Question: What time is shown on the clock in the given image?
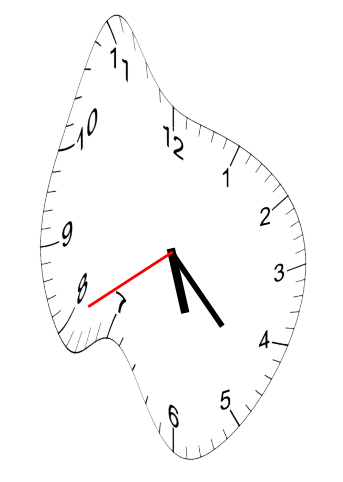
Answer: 05:22:40